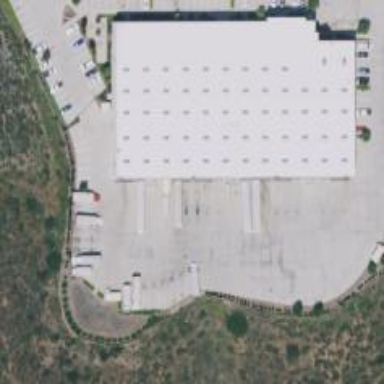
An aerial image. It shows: Industrial building.